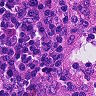
Metastatic tissue present: no